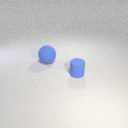
small blue rubber cylinder in front of large blue rubber sphere